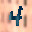
Label: 4